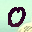
Label: 0